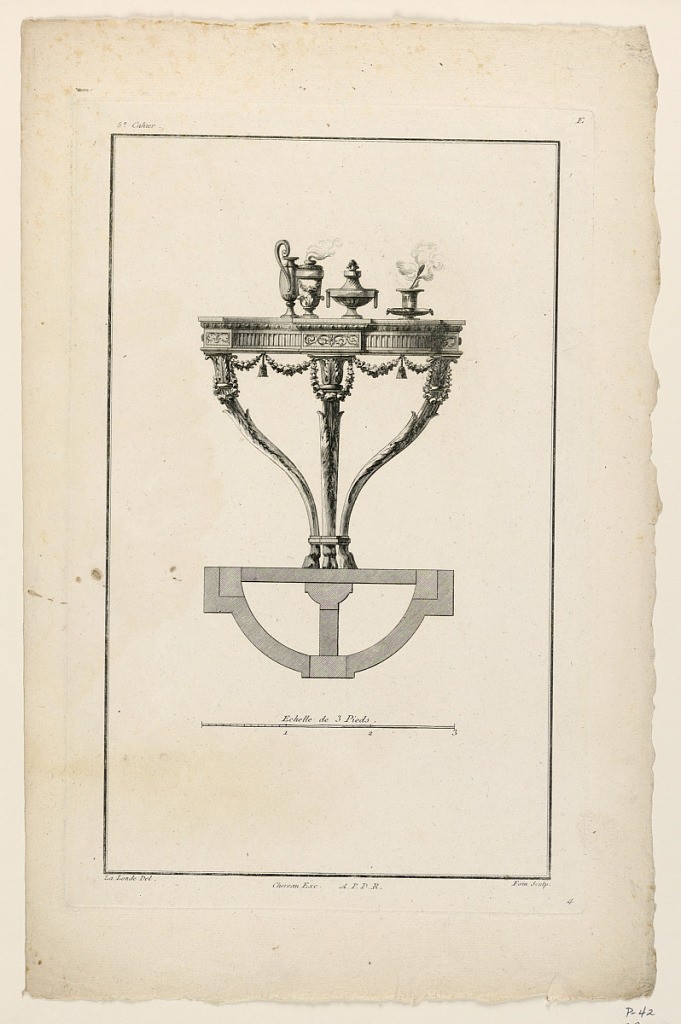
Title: Plan and Elevation of a Console Table, Plate 4 from "Premier Cahier de Meubles et d'Ebenisteries," Parte V, Cahier E
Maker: Richard de Lalonde, French, active 1780–96
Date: ca. 1780
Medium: Engraving on paper
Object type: Print
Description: Plan and front elevation of a three-legged console table, with four objects on it. Decorated with garlands and acanthus leaves. Below, engraver's and designer's names. From "Premier Cahier de Meubles et d'Ebenisteries," Parte V, Cahier E. planche 4.